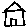
Label: house